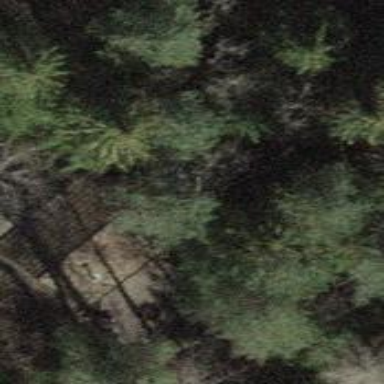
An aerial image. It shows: Cabin.